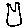
Label: zigzag